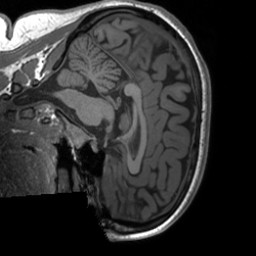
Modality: T1w
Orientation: sagittal
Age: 22
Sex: female
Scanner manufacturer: siemens
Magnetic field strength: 3 T
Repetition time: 1.9 s
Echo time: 0.00226 s